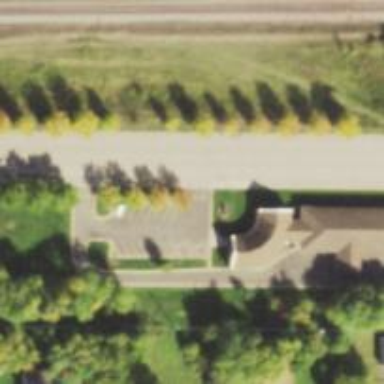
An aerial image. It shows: Driveway leading to service road.